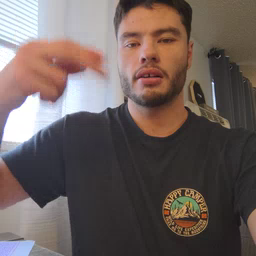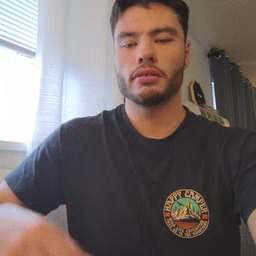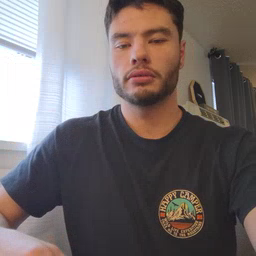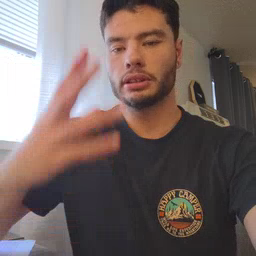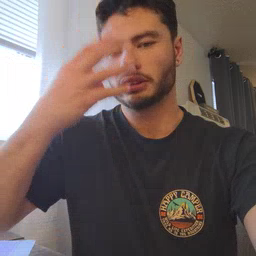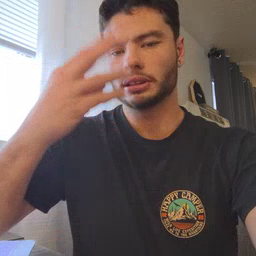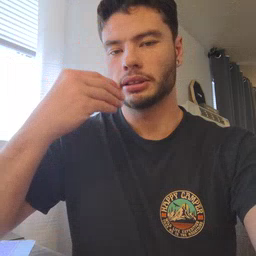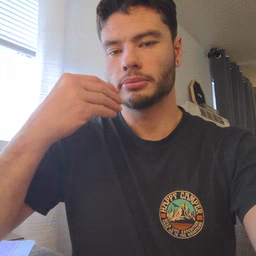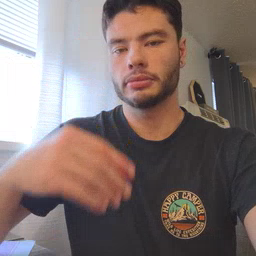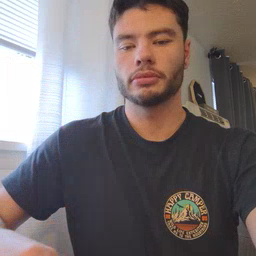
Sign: sleepy